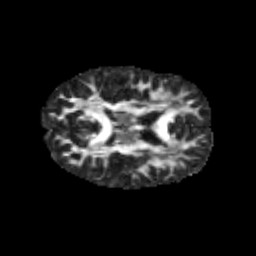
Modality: FA
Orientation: axial
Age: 10
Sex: male
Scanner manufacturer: siemens
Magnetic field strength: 3 T
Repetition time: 3.8 s
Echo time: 0.07 s